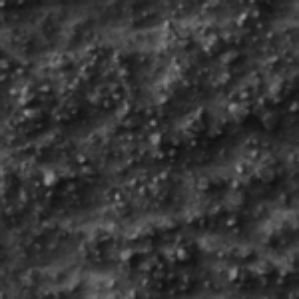
Label: frost